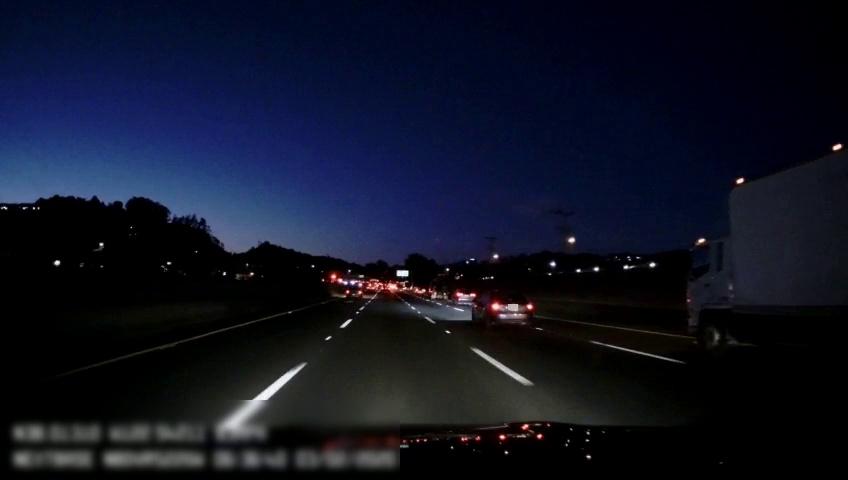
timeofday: Night
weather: Other
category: Drivable Space
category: Vehicles | Car
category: Vehicles | Truck
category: Vehicles | Other LV
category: Vehicles | SUV
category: Vehicles | Car
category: Lanes | Alternate Lane
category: Lanes | Current Lane
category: Lanes | Current Lane
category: Lanes | Alternate Lane
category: Lanes | Alternate Lane